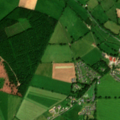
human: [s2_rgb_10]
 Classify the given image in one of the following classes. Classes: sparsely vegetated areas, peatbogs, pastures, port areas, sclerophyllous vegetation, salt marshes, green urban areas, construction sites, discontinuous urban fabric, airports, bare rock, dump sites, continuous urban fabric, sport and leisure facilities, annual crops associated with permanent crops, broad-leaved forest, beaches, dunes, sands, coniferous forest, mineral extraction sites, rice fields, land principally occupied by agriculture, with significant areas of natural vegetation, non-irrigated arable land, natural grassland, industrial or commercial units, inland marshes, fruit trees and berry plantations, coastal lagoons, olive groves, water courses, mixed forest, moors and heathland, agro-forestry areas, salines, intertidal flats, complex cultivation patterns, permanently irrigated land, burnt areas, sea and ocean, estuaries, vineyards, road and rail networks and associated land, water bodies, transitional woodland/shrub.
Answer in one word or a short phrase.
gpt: discontinuous urban fabric, non-irrigated arable land, pastures, coniferous forest